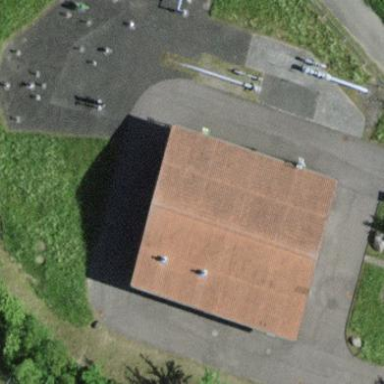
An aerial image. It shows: Distribution substation.